Chest X-ray. View position: PA
Patient age: 43
Patient sex: M
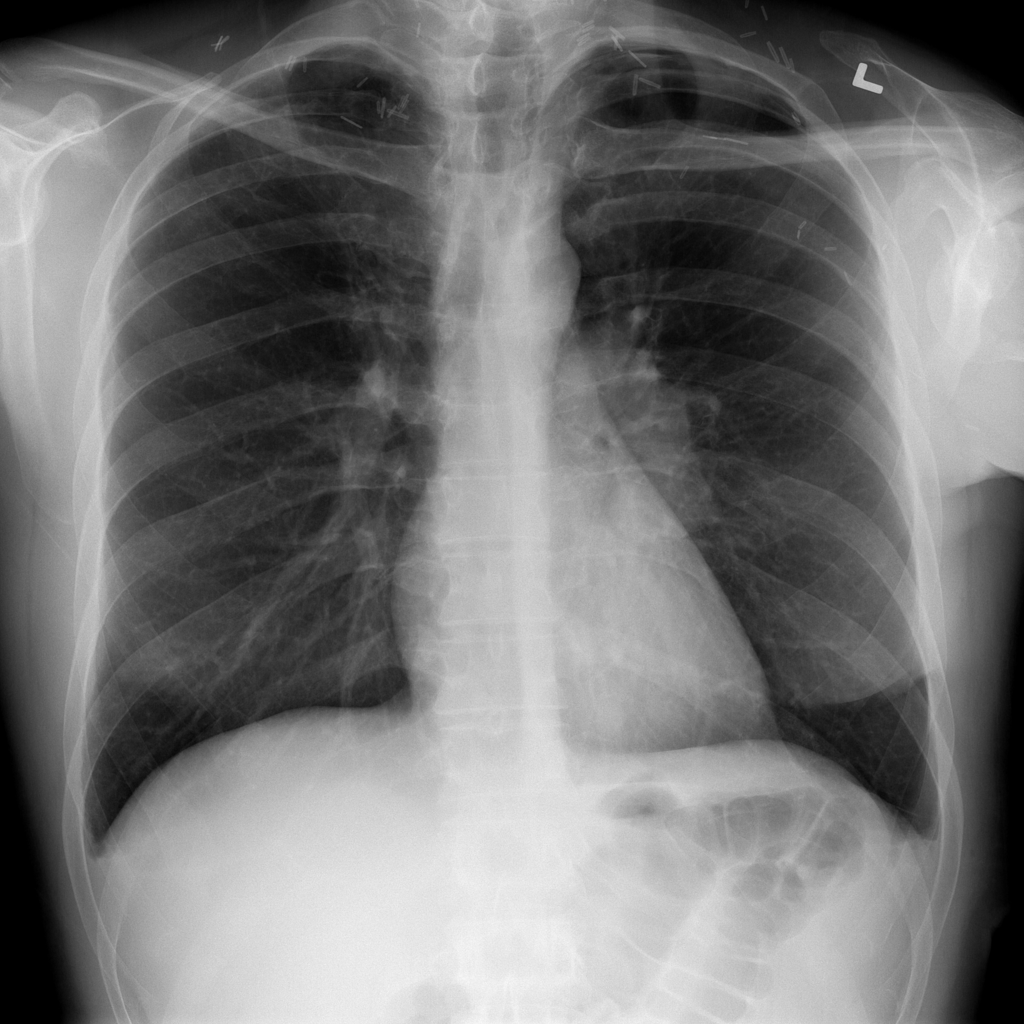
Finding: Pneumothorax